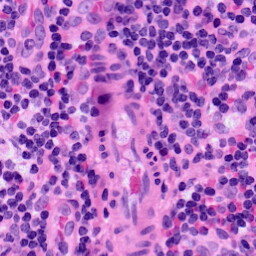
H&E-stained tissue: LymphNode